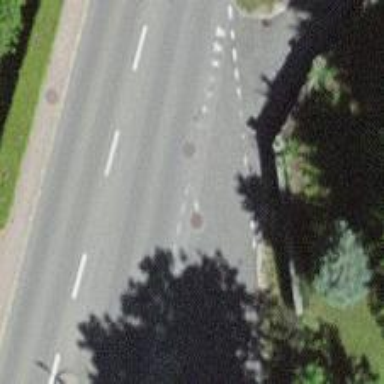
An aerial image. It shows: Road with "give way" sign.